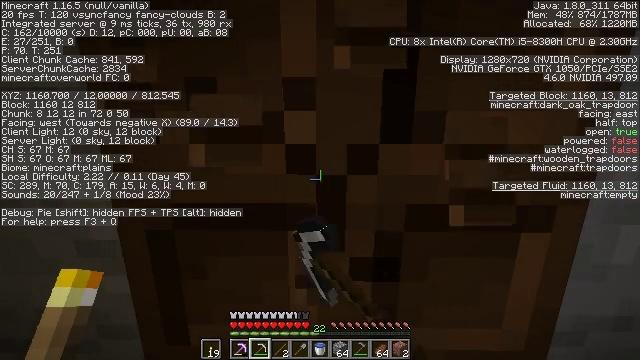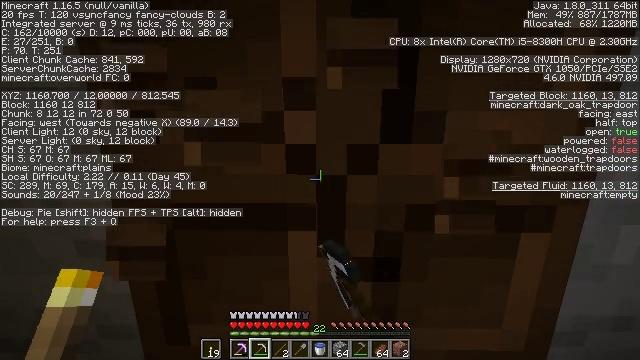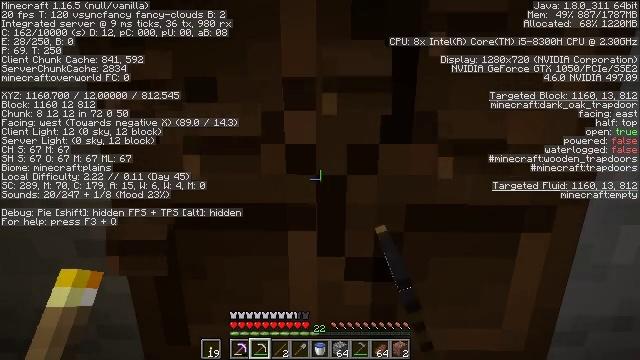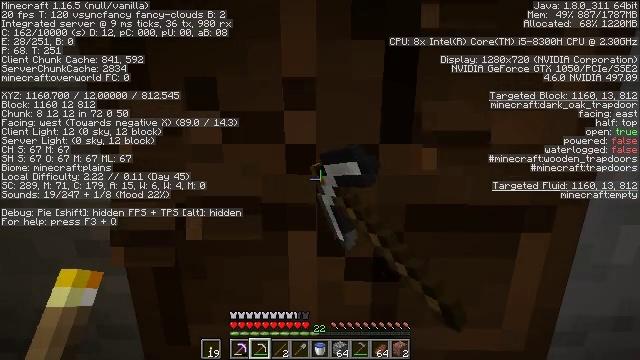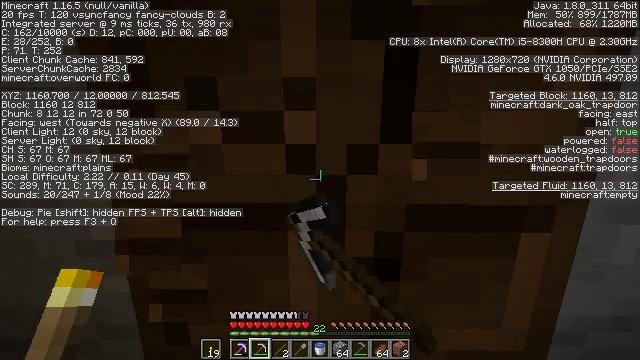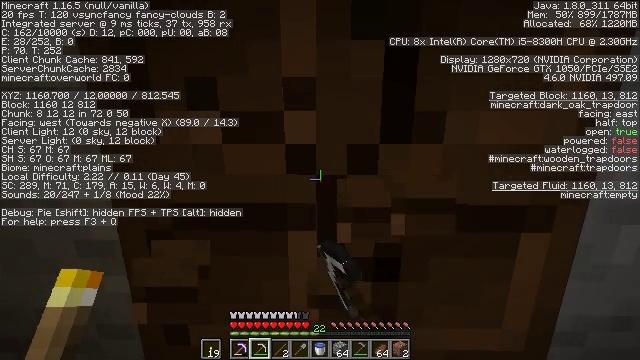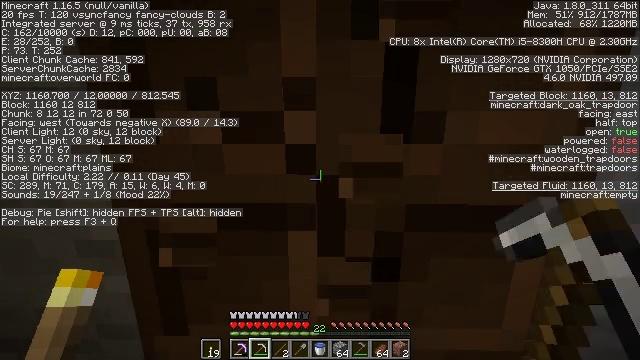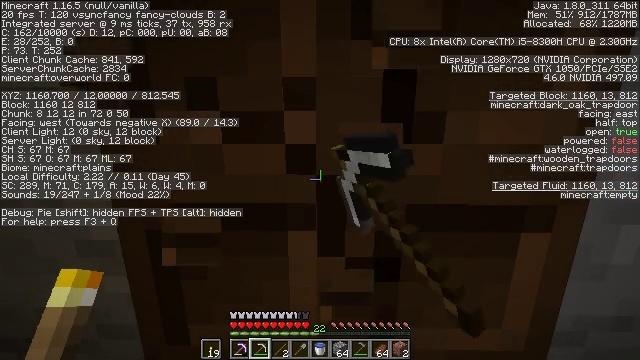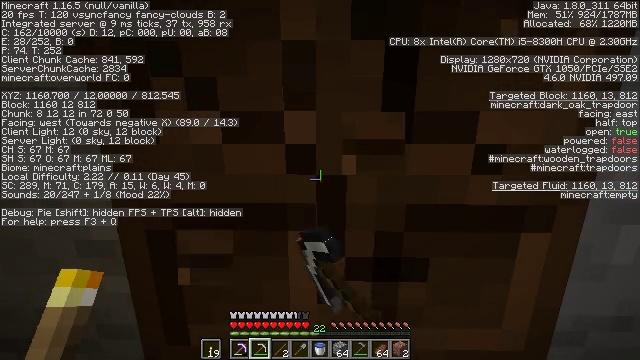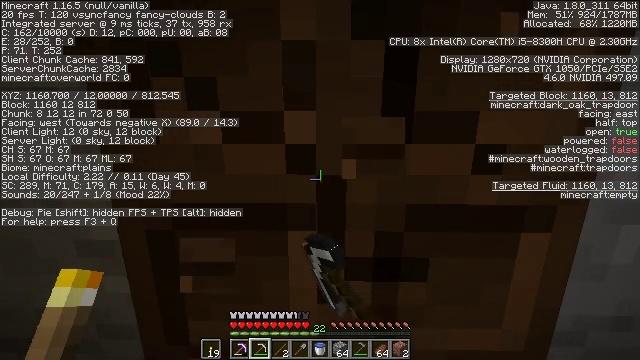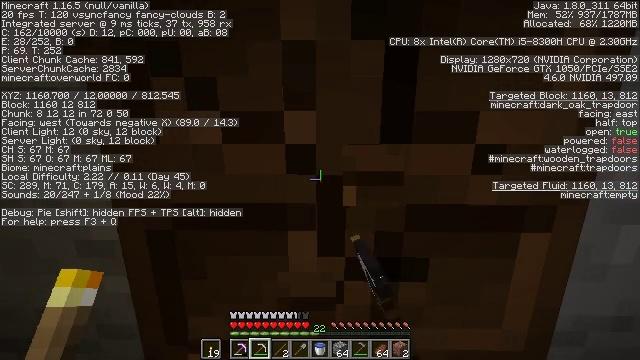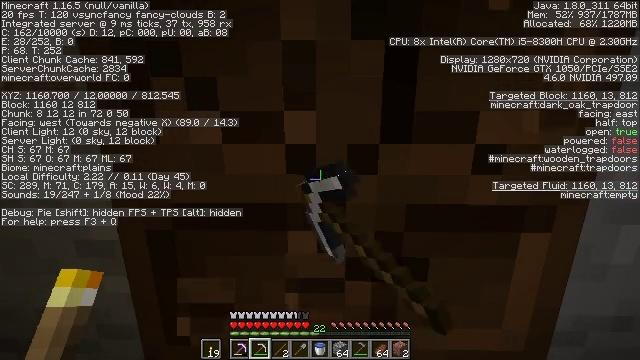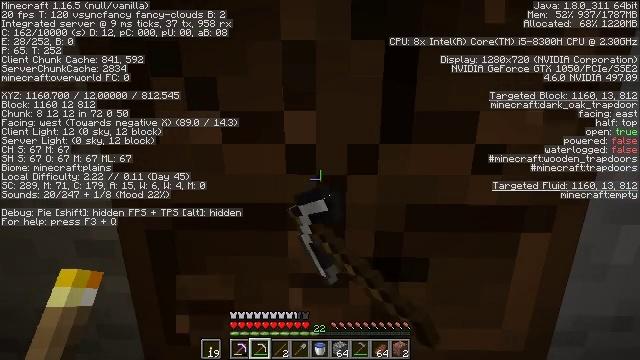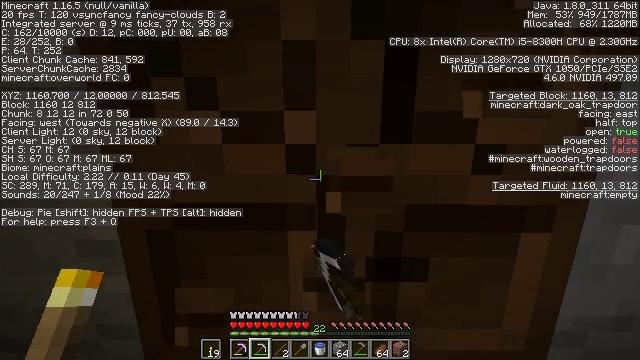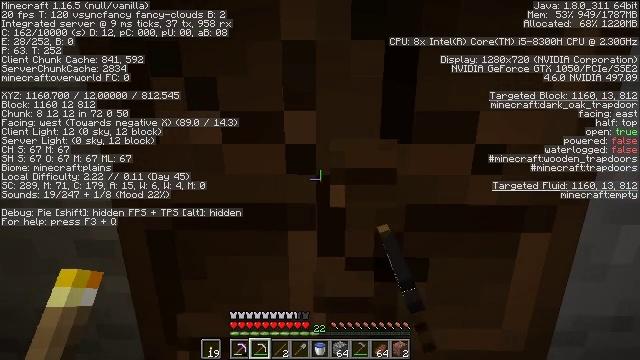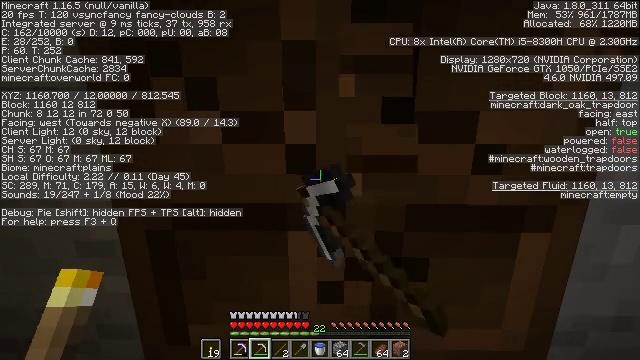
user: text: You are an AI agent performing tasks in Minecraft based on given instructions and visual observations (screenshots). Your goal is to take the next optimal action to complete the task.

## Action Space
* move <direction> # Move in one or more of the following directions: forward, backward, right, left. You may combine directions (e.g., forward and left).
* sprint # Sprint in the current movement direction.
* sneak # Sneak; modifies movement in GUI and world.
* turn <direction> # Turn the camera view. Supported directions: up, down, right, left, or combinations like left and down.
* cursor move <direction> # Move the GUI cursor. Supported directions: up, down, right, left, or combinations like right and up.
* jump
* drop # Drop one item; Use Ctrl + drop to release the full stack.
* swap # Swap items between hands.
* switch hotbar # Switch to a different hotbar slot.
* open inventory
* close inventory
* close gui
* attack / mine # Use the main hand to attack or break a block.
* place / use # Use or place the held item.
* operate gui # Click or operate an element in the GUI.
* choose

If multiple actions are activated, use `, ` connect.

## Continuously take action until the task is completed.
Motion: motion action
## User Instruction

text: Harvest the dark oak trapdoor for reuse.
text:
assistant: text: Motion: attack / mine
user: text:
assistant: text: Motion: attack / mine
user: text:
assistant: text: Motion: attack / mine
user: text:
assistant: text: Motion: attack / mine
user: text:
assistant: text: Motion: attack / mine
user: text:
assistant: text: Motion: attack / mine
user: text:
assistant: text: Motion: attack / mine
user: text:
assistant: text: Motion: attack / mine
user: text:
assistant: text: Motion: attack / mine
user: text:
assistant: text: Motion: attack / mine
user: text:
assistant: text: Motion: attack / mine
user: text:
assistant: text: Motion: attack / mine
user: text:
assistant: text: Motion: attack / mine
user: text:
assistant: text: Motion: attack / mine
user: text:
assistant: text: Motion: attack / mine
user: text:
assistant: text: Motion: attack / mine
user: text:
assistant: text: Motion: attack / mine
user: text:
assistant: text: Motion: attack / mine
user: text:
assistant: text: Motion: attack / mine
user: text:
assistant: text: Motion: attack / mine
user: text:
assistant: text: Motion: attack / mine
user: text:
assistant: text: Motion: attack / mine
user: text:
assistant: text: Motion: attack / mine
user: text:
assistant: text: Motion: attack / mine
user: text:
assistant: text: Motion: attack / mine
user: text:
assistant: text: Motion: attack / mine
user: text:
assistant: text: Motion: attack / mine
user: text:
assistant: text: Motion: attack / mine
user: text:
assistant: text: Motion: attack / mine
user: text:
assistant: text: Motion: attack / mine